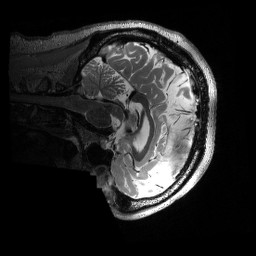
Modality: T2w
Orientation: sagittal
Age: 42
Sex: male
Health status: ill
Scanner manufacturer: siemens
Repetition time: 3.2 s
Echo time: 0.566 s